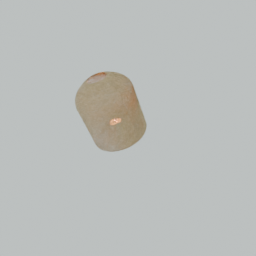
Label: lighting